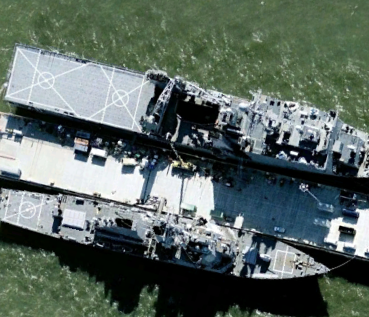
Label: Whitby_Island-class_dock_landing_ship